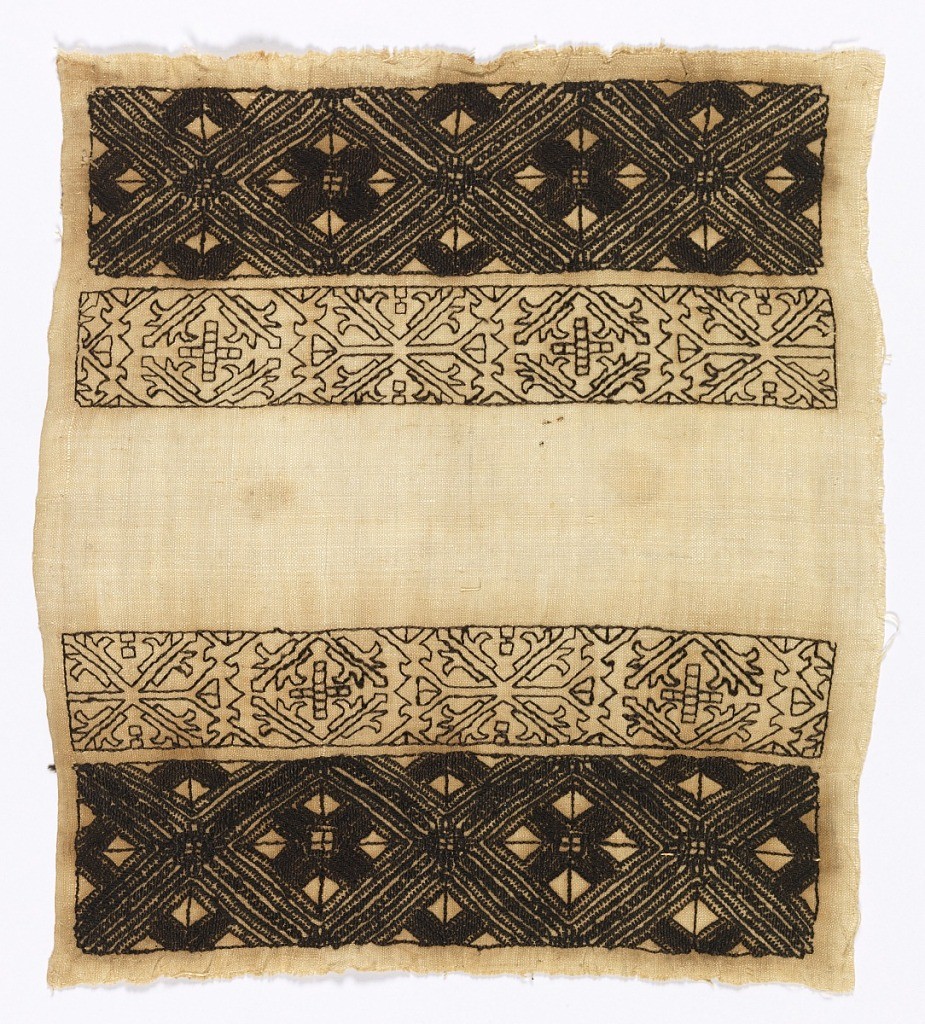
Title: Panel
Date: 17th–18th century
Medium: linen and silks Technique: embroidery
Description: Small panel of cream white linen embroidered in cross borders, horizontal in black silks. Highly stylized geometric and foliage forms with counted running stitch and surface stitch. One selvage present.